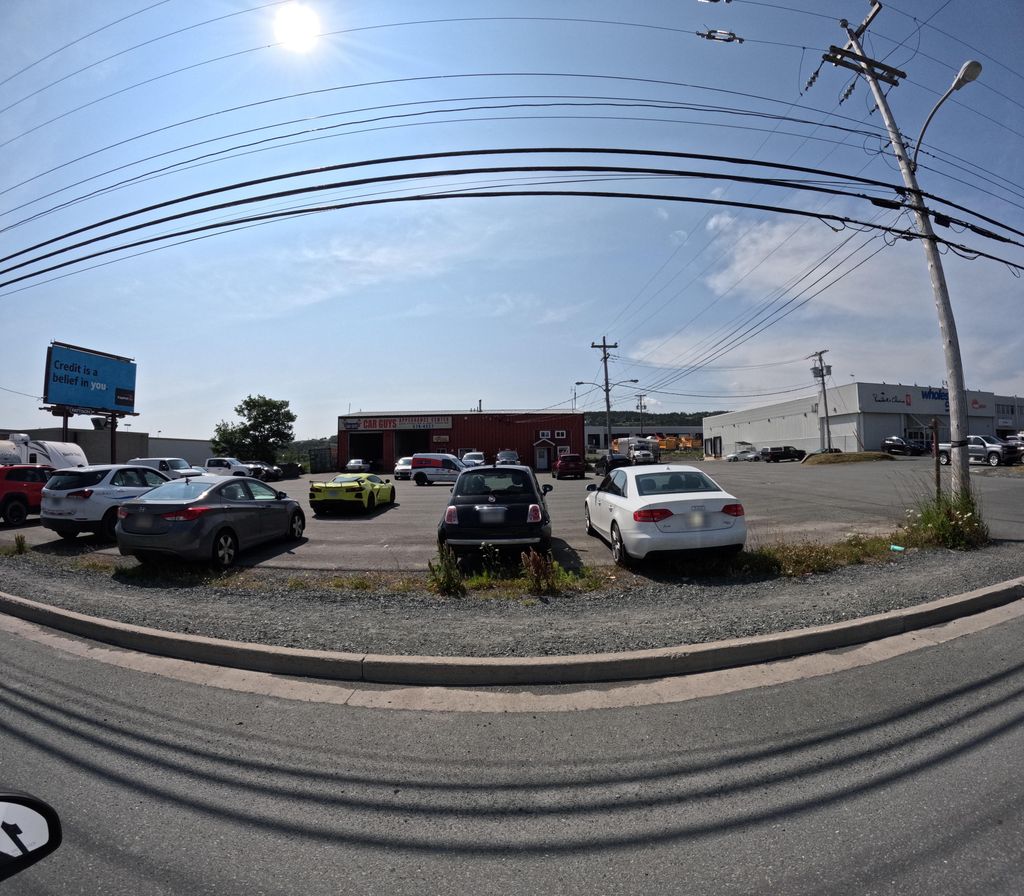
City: st_johns